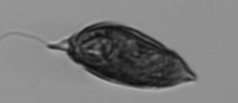
Label: Prorocentrum_micans